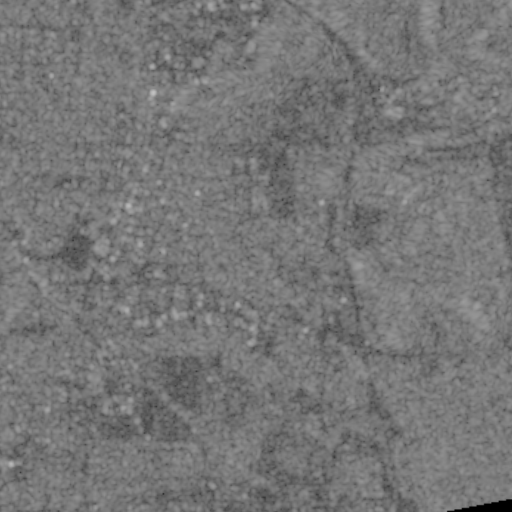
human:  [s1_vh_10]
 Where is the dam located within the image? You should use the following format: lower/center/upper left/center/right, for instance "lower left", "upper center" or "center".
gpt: The dam is located in the center left of the image.
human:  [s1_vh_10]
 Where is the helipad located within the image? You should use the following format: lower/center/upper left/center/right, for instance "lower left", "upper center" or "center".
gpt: The helipad is located in the upper right of the image.
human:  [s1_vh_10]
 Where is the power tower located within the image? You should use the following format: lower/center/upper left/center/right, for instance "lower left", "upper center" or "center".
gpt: The power tower is located in the center left of the image.
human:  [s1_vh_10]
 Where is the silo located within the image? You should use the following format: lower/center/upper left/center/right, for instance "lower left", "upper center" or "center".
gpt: The silo is located in the upper right of the image.
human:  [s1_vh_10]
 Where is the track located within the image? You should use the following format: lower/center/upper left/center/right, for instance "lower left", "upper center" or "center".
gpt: The track is located in the lower left of the image.
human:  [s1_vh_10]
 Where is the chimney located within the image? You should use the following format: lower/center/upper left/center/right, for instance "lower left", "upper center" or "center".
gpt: The chimney is located in the center of the image.
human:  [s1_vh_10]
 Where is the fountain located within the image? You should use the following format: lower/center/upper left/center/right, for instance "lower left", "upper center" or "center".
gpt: The fountain is located in the center left of the image.
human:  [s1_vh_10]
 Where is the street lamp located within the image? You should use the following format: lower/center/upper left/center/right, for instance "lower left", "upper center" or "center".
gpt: The street lamp is located in the lower left of the image.
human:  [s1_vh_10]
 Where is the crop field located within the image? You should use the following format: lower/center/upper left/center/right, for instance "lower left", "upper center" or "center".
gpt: There is no crop field in the image.

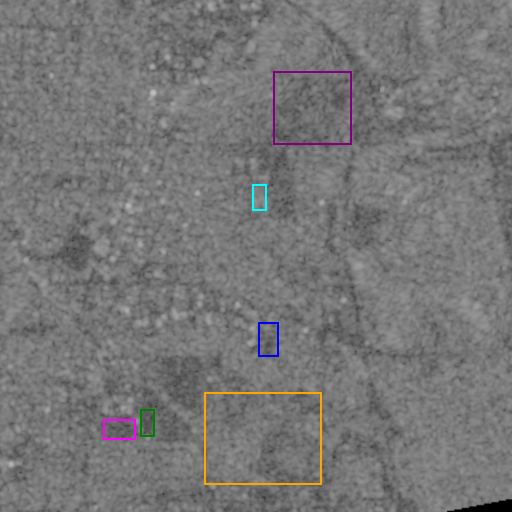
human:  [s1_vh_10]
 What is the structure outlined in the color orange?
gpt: The structure outlined in orange is a crop field.
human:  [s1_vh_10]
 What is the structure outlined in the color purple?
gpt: The structure outlined in purple is a park.
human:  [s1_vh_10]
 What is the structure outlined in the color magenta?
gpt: The structure outlined in magenta is a parking lot.
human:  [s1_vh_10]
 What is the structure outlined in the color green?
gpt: The structure outlined in green is a track.
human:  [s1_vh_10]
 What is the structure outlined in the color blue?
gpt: The structure outlined in blue is a building.
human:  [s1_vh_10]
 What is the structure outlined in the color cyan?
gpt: The structure outlined in cyan is a building.
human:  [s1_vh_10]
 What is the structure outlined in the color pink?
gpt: There is no pink outline.